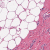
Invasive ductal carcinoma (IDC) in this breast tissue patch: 0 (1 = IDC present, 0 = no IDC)